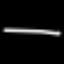
Label: line